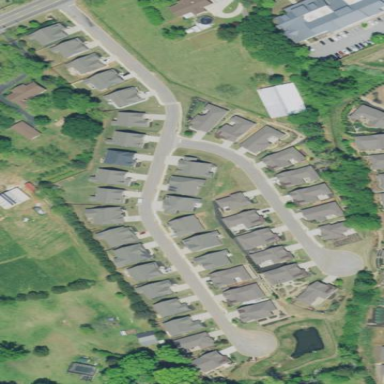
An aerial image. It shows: Residential area within neighborhood.